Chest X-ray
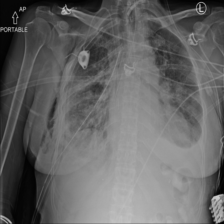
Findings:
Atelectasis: negative
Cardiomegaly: negative
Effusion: positive
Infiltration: negative
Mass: negative
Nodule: negative
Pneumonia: negative
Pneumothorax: negative
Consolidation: negative
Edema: negative
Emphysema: negative
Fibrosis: negative
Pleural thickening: negative
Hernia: negative